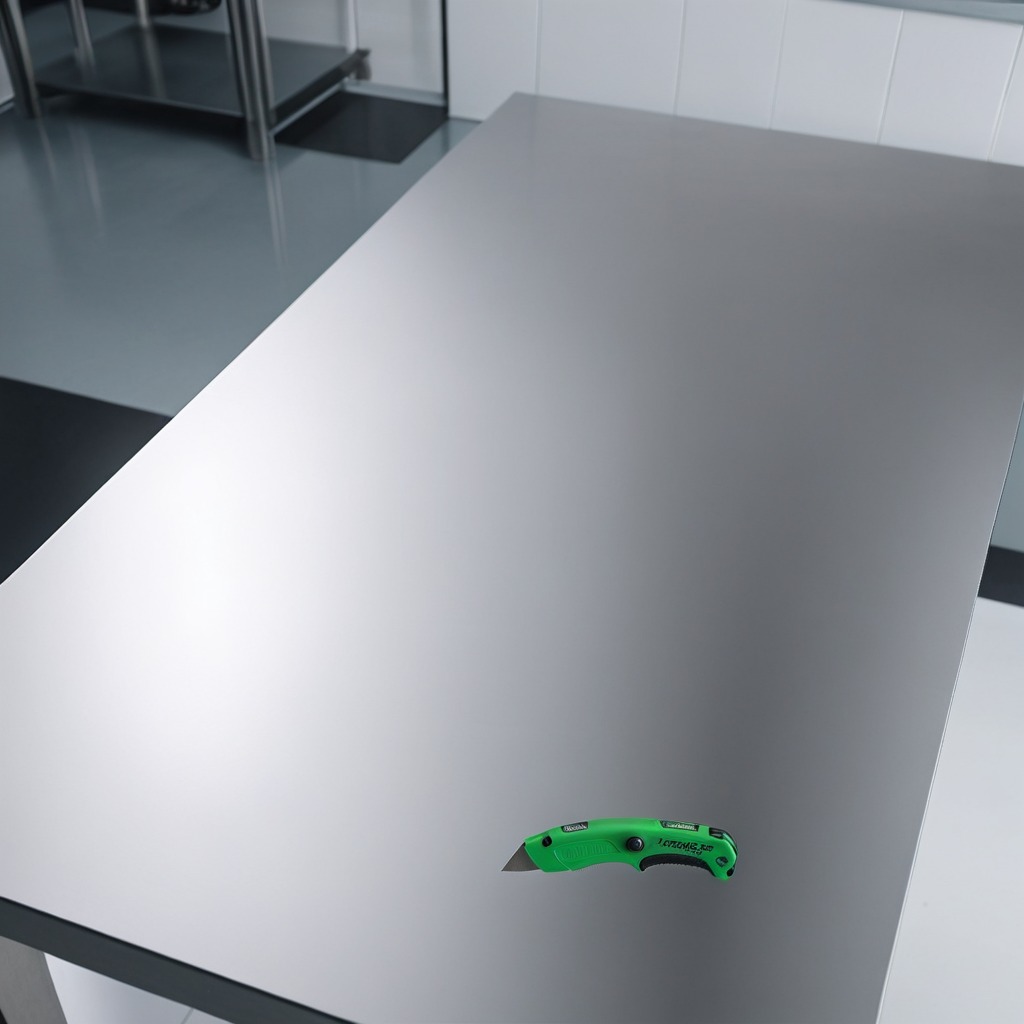
A utility knife is lying on the stainless steel table in a high-end prototyping lab.